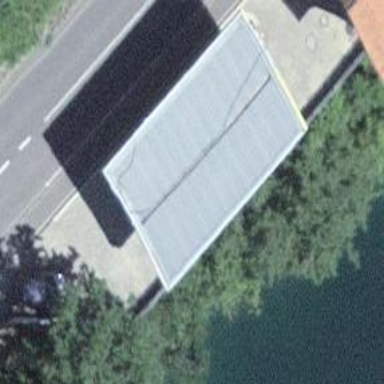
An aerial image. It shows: Fuel station.